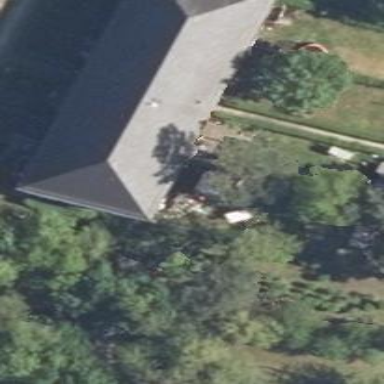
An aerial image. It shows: Terrace building with hipped black roof.